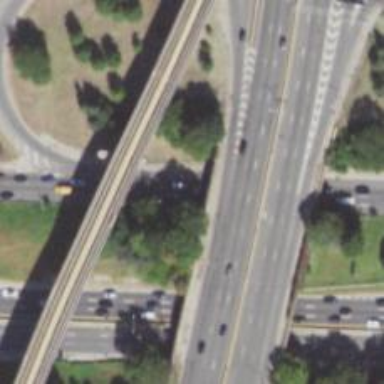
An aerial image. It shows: Motorway junction.